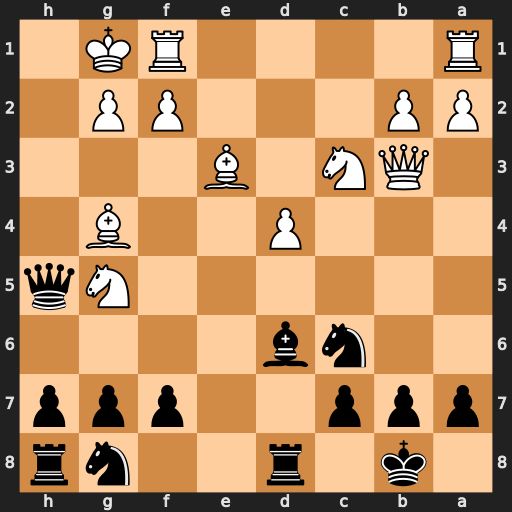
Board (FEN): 1k1r2nr/ppp2ppp/2nb4/6Nq/3P2B1/1QN1B3/PP3PP1/R4RK1
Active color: b
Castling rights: -
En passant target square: -
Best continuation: Qh2#